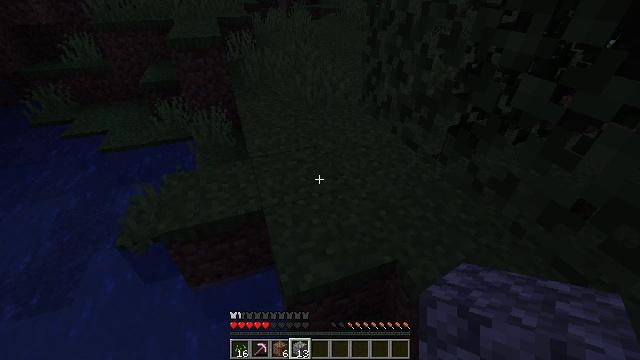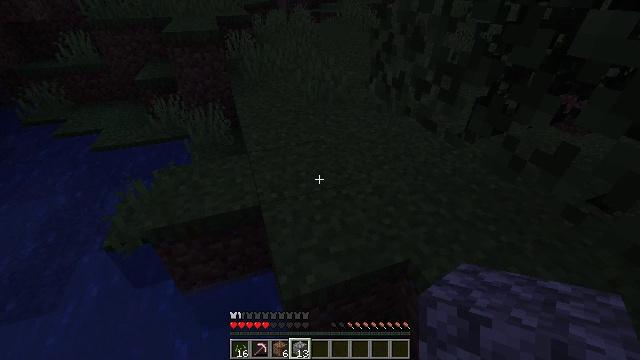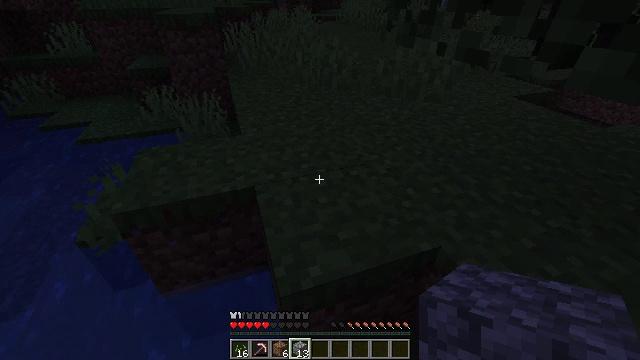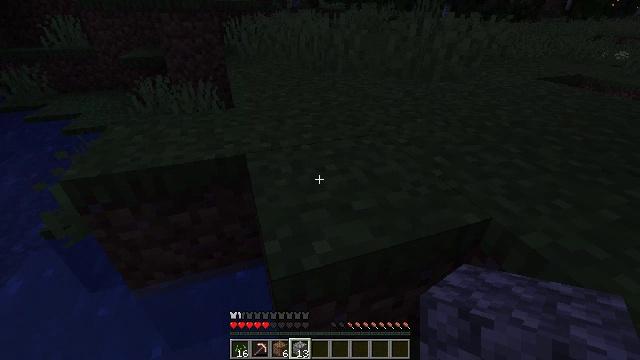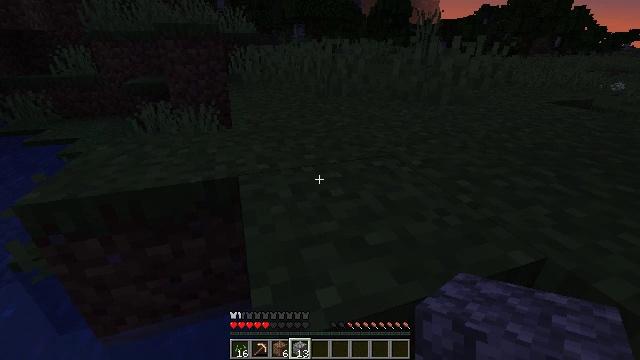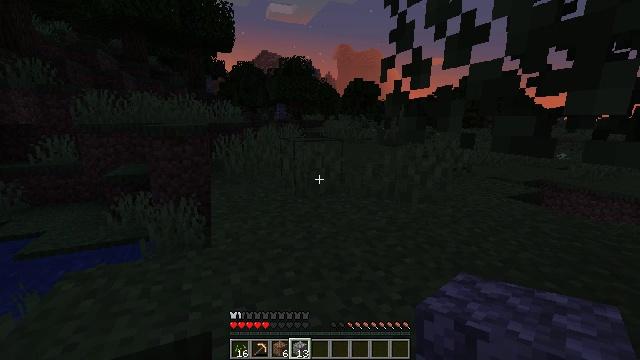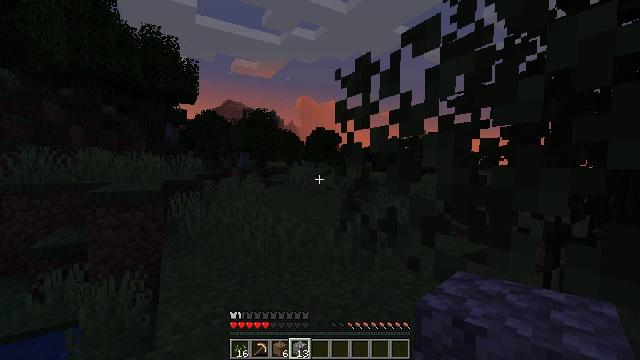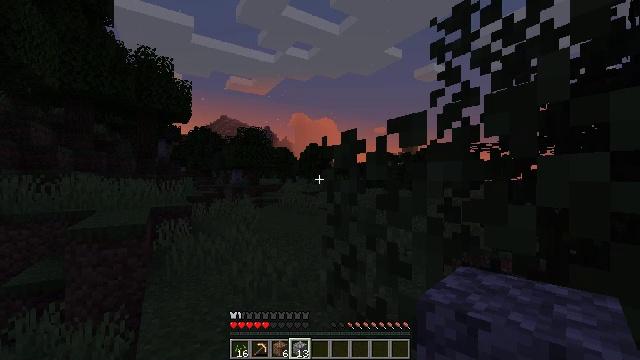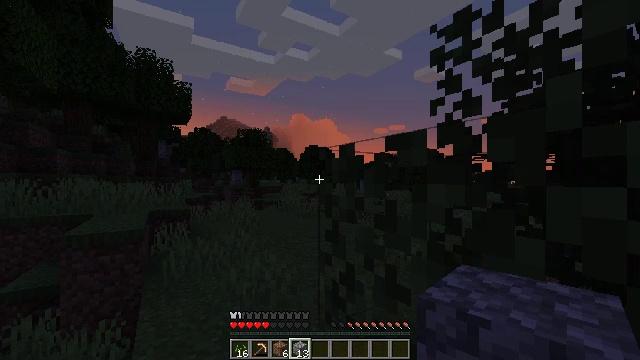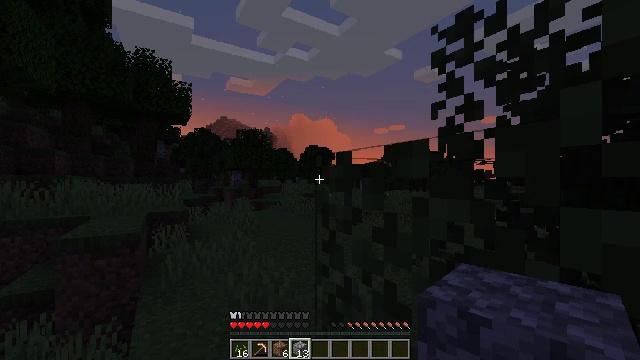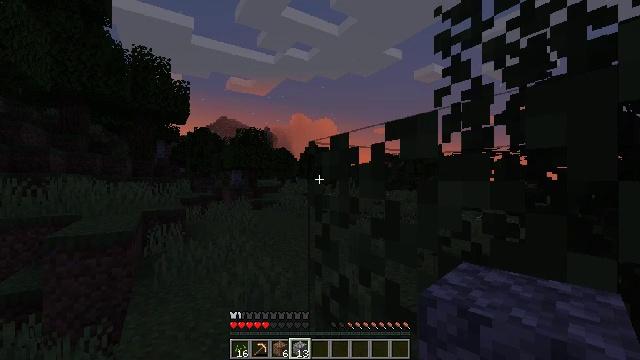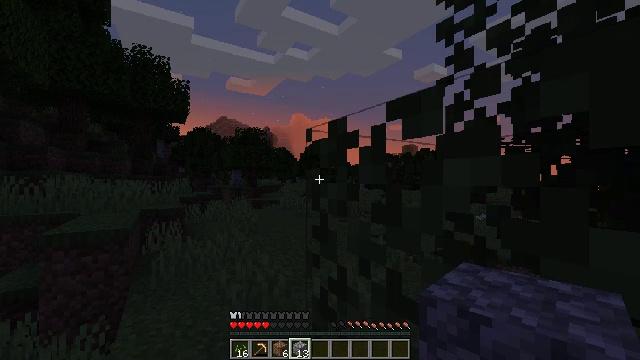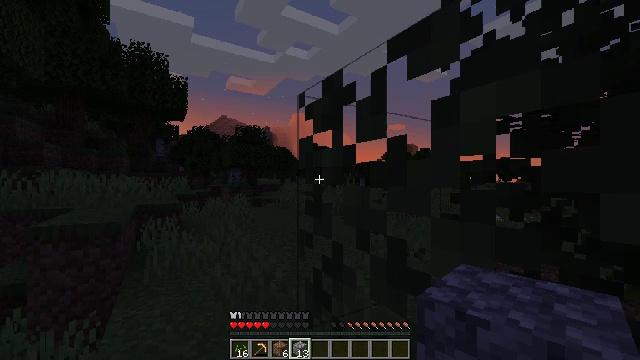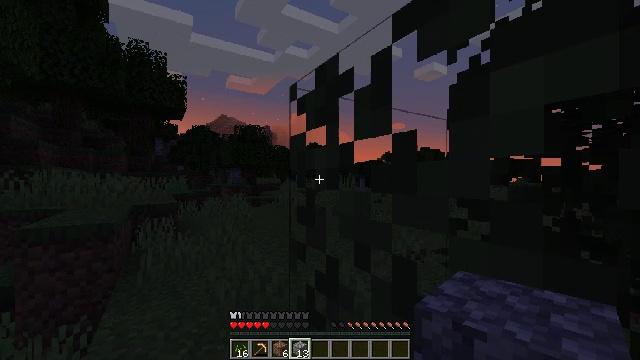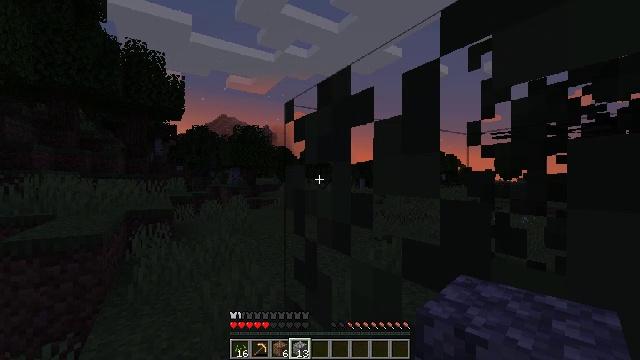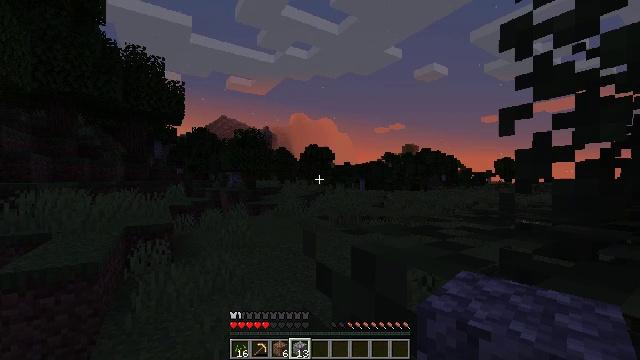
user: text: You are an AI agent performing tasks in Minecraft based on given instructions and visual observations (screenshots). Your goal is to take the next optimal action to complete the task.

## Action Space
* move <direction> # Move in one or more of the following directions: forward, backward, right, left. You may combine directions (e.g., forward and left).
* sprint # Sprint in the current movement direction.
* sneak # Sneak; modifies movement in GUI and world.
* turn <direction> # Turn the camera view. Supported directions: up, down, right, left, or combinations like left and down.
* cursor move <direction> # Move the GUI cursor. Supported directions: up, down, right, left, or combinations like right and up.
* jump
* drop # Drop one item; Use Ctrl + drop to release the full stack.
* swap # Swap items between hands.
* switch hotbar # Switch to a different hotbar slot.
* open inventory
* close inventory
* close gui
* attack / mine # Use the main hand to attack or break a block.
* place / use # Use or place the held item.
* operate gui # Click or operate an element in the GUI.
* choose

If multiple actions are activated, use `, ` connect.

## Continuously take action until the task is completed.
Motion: motion action
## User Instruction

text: Mine the oak log.
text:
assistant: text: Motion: move forward, turn up, jump
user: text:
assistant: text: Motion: move forward, turn up, jump
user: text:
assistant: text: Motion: move forward, turn up, jump
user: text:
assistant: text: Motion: move forward, turn up, jump
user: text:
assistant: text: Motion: move forward, turn right and up, jump
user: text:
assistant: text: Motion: move forward, turn right and up, jump
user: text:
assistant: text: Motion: move forward, turn right and up, jump
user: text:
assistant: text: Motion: move forward, jump
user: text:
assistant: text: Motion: move forward, jump
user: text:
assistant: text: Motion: move forward, jump
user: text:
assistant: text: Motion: move forward, jump
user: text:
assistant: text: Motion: move forward, jump
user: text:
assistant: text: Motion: move forward, jump
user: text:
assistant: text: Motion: move forward, jump
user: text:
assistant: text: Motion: move forward, jump
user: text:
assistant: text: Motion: move forward, jump
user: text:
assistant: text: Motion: move forward, jump
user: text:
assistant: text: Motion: move forward, jump
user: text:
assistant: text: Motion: move forward, jump
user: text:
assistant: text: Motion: move forward, jump
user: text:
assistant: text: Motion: move forward
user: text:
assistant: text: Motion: move forward
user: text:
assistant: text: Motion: move forward
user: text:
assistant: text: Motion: move forward
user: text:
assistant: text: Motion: move forward
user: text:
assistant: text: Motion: move forward
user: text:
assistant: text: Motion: move forward
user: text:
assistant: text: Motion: move forward
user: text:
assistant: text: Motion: move forward
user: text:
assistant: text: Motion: move forward